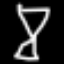
Label: hourglass